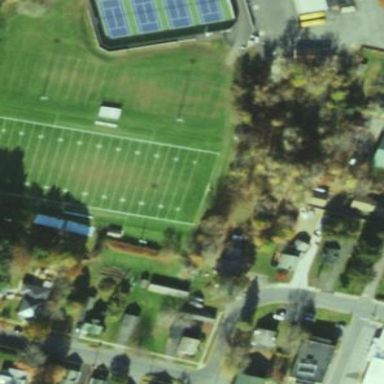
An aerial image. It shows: Pitch for American football.